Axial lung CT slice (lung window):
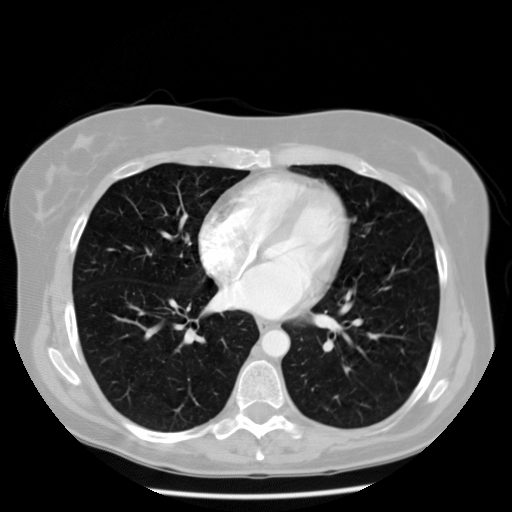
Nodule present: no